Chest X-ray:
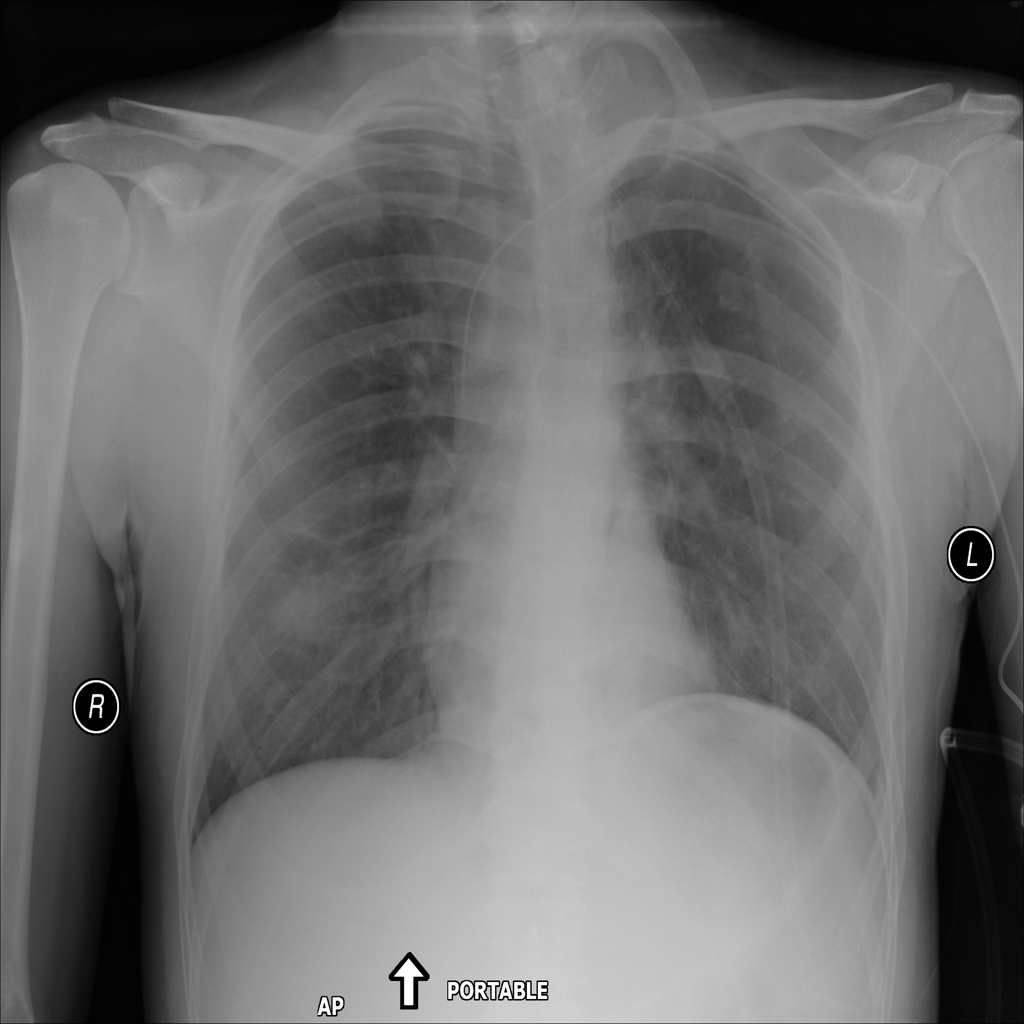
Findings: Nodule, Fracture
No abnormal finding: no